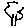
Label: tree